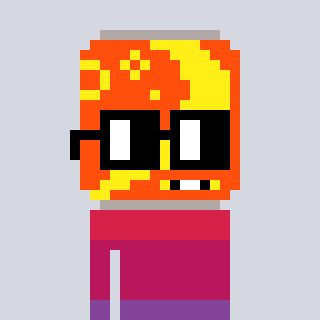
a pixel art character with square black glasses, a pop-shaped head and a bluegrey-colored body on a cool background